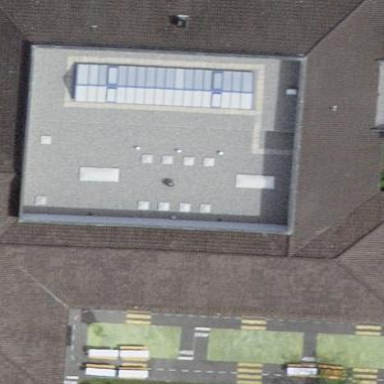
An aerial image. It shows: Kindergarten building.